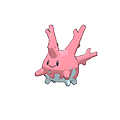
Pok\u00e9mon: corsola